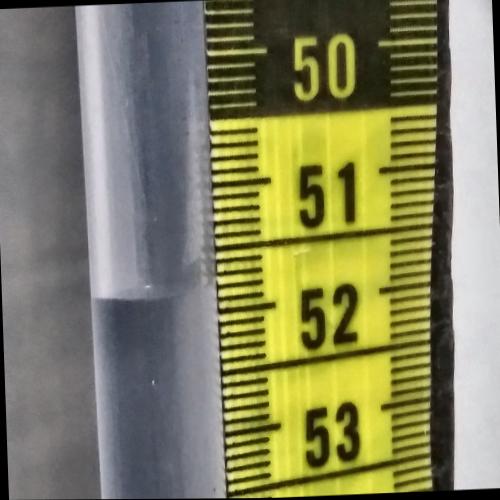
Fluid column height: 51.8 cm